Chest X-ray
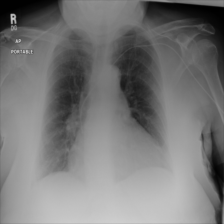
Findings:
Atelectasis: negative
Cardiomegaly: negative
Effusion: negative
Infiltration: negative
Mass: negative
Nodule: negative
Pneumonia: negative
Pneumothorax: negative
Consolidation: negative
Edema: negative
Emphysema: negative
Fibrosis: negative
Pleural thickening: negative
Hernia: negative